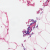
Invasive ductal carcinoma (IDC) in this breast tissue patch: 0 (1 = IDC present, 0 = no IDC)